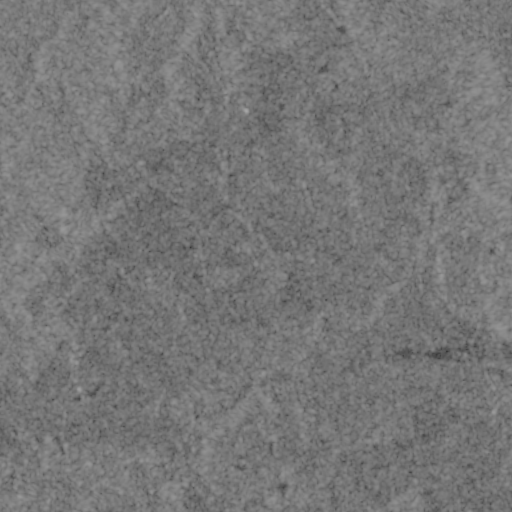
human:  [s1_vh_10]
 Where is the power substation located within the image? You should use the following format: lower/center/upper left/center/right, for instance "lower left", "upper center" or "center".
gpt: The power substation is located in the lower right of the image.
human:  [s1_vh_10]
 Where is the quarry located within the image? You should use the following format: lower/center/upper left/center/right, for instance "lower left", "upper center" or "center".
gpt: There is no quarry in the image.

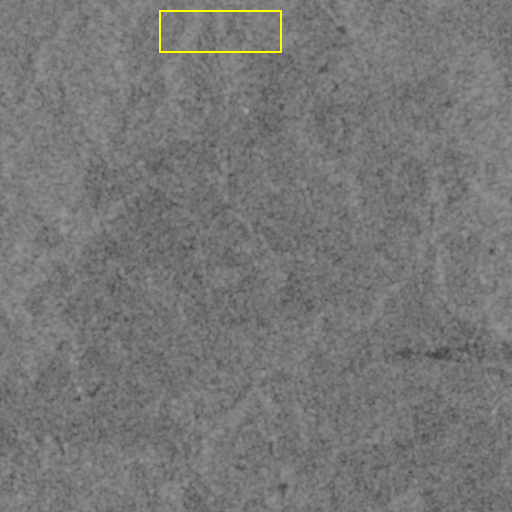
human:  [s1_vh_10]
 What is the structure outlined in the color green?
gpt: There is no green outline.
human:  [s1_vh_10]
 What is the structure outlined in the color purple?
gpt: There is no structure outlined in purple.